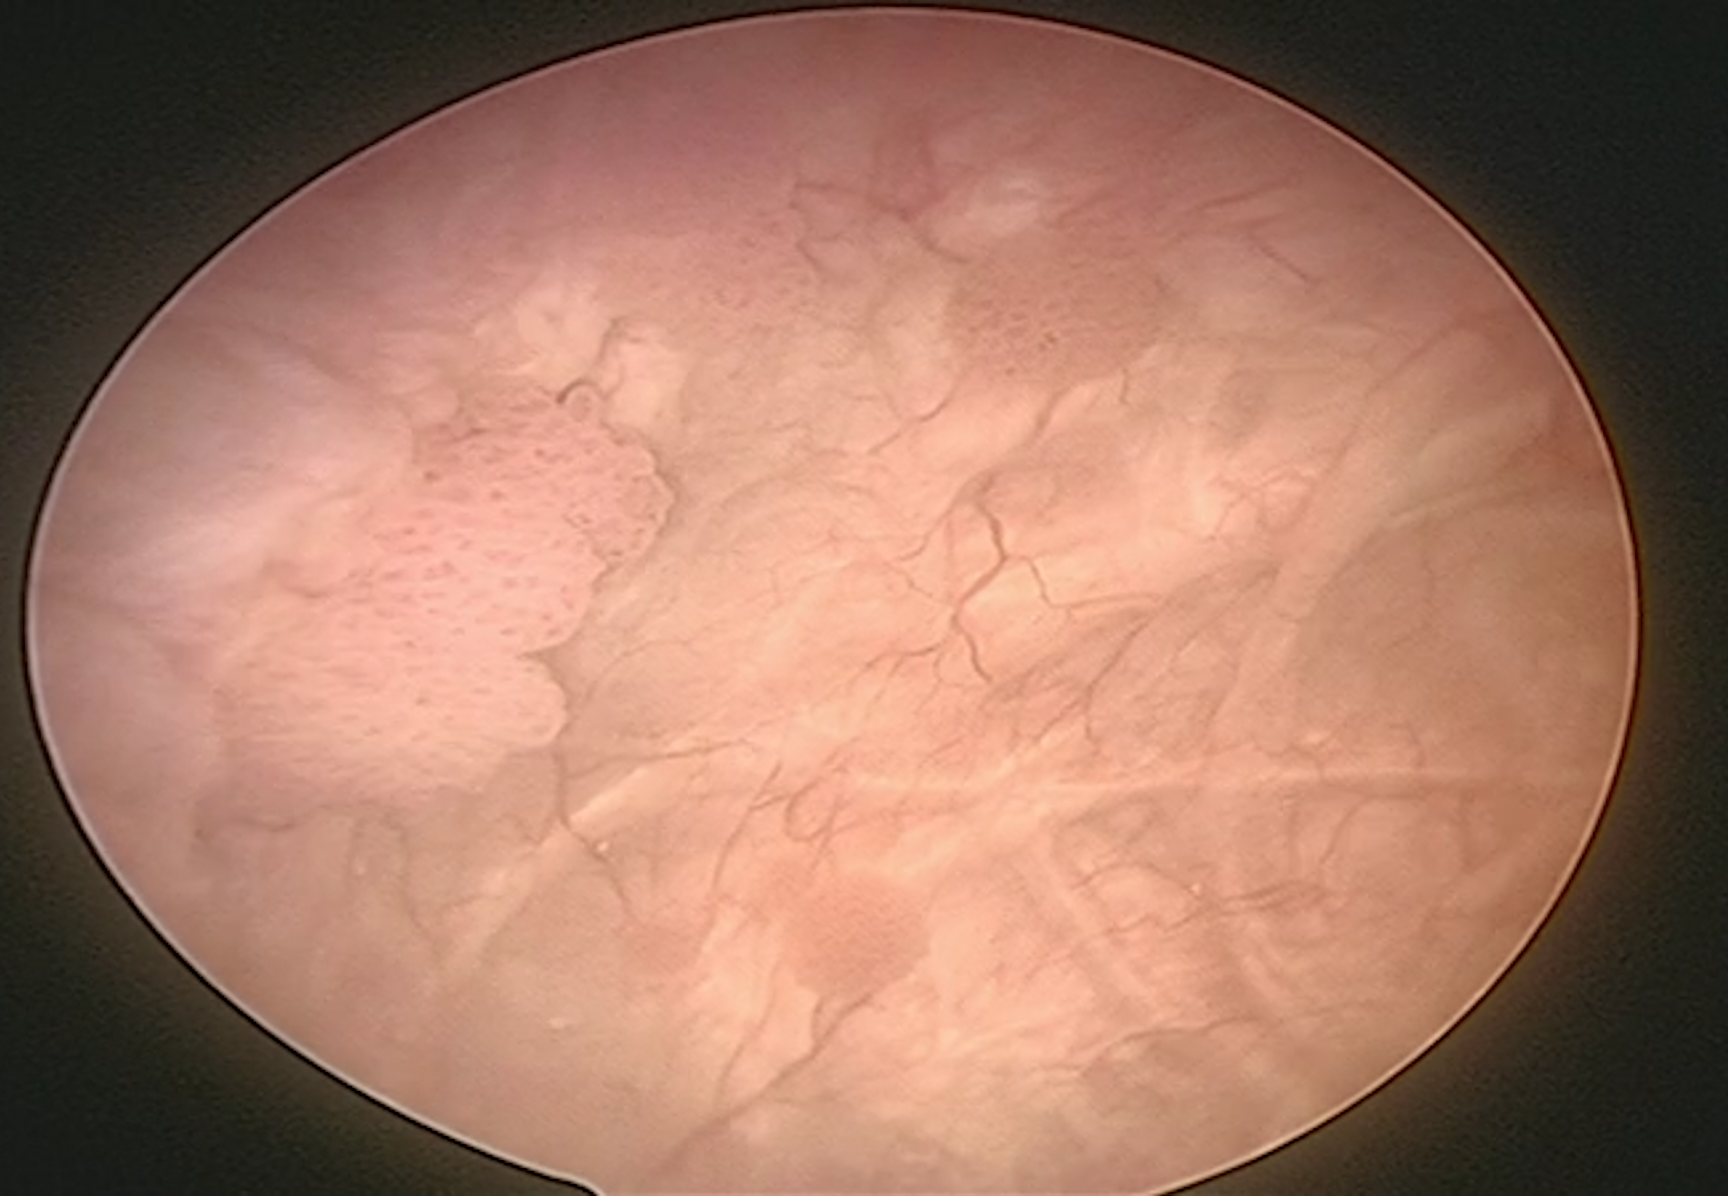
Modality: WLC
Class: Malignant
Subclass: LowGradePapillary
Lesion: L1
Stage: Ta
Morphology: Papillary
Bladder cancer association: Yes